Question: I have done some research on that issue , but I have not found anything similar just yet.
I am using iOS GPX framework to draw the path on map using GPX file. I have import iOS GPX.framework on my project. but I have face an issue.
Please Guide me, If anyone has any advice...

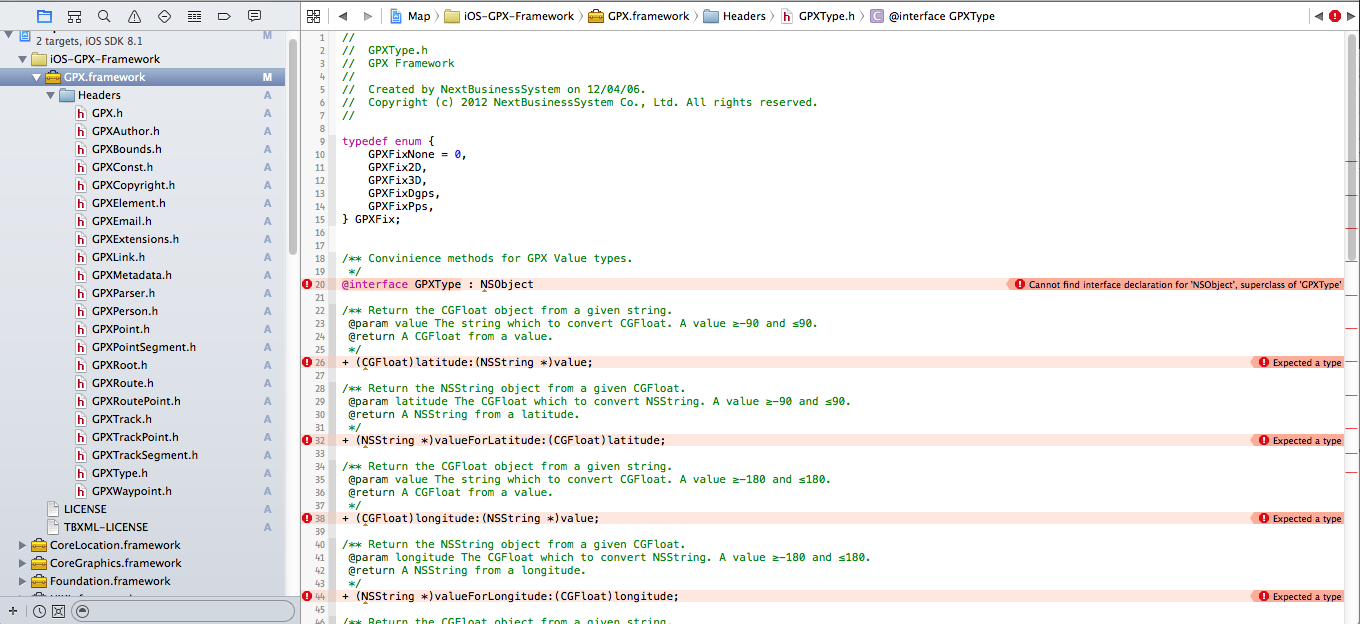
Answer: Finally I have solved my problem
I have import and change my Xcode 6 Architectures .
Thanks so much Guys.